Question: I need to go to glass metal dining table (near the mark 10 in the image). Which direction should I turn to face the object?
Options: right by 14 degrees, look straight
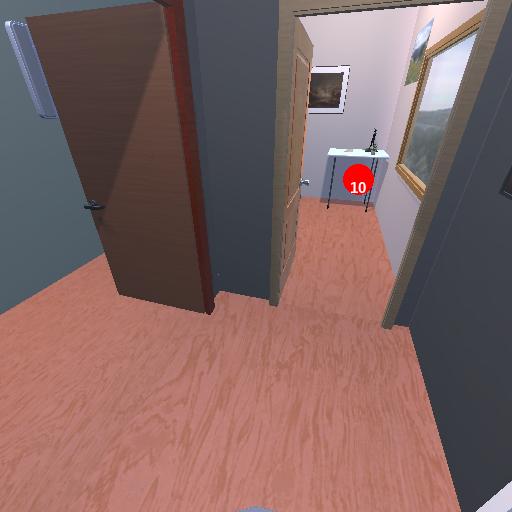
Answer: right by 14 degrees